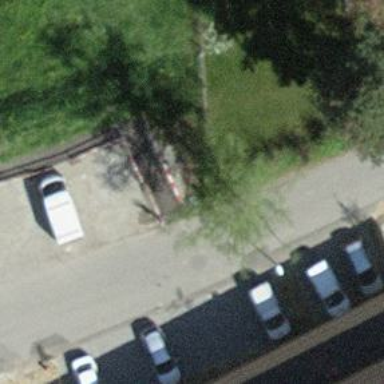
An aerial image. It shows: Street-side parking area.